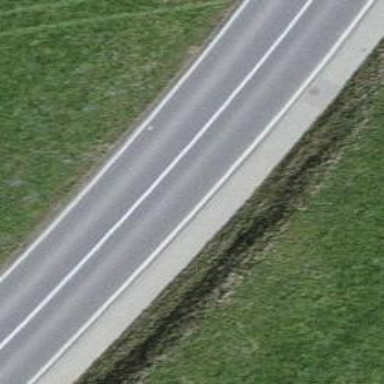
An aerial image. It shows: Tertiary road with cycle track alongside it.